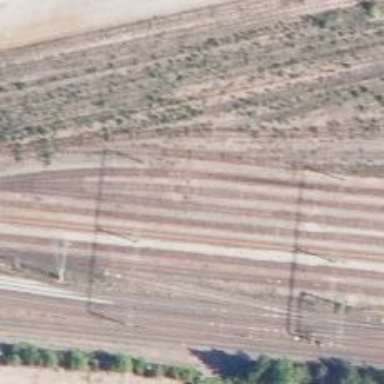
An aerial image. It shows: Railway signal.